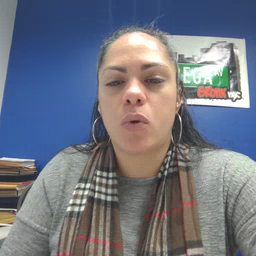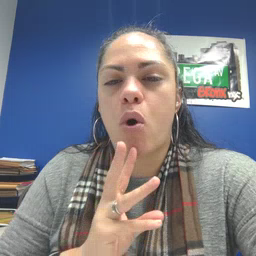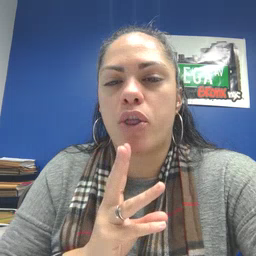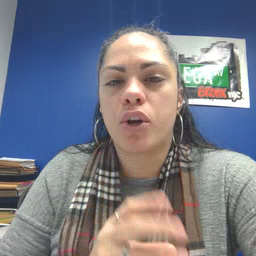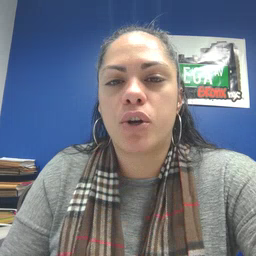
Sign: water